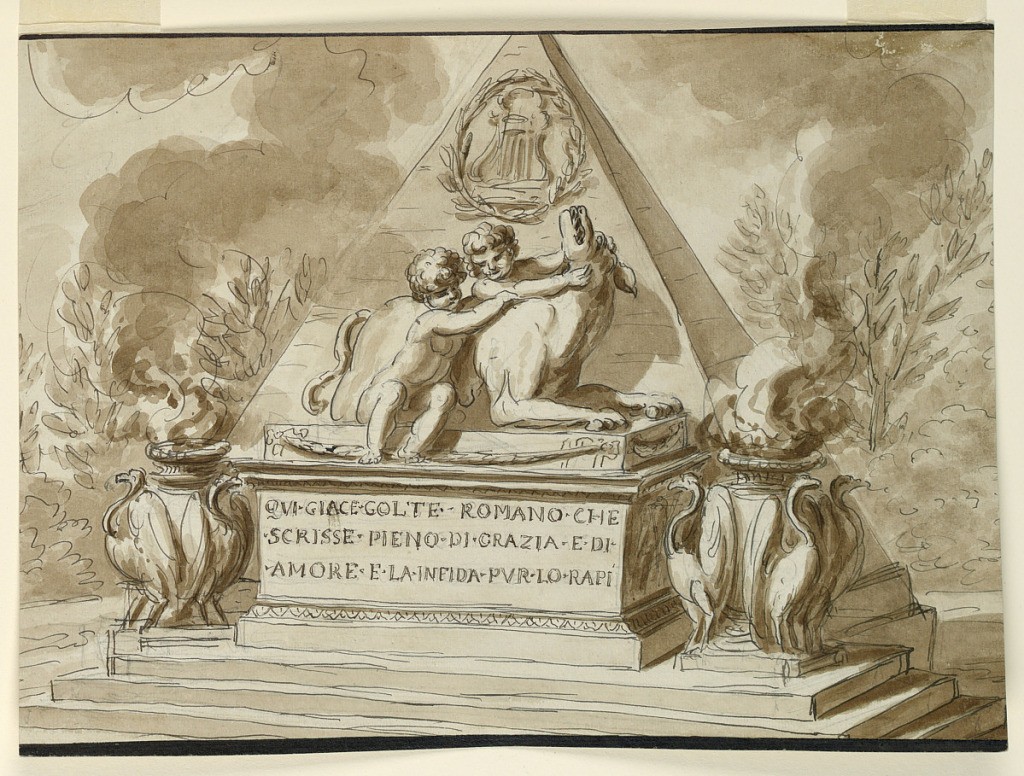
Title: Sepulchral Monument for the Poet Colte, of Rome
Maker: Giuseppe Barberi, Italian, 1746–1809
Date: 1795–1809
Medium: Pen and brown ink, brush and brown wash, graphite on beige laid paper
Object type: Drawing
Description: A pyramid monument decorated with a lyre within a laurel wreath, and the child figures of Romulus and Remus with the she-wolf. On either side, a brazier with birds. Inscription at front.